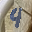
Label: 4